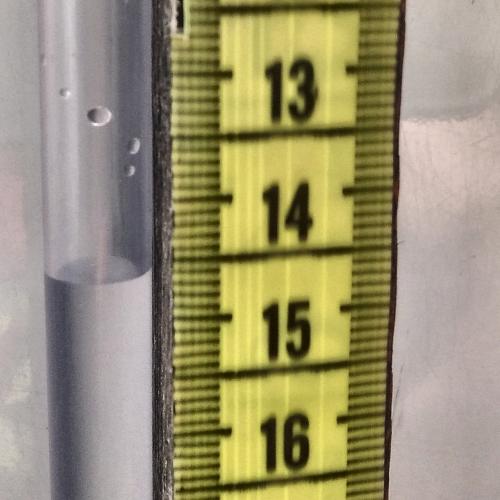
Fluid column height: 14.6 cm